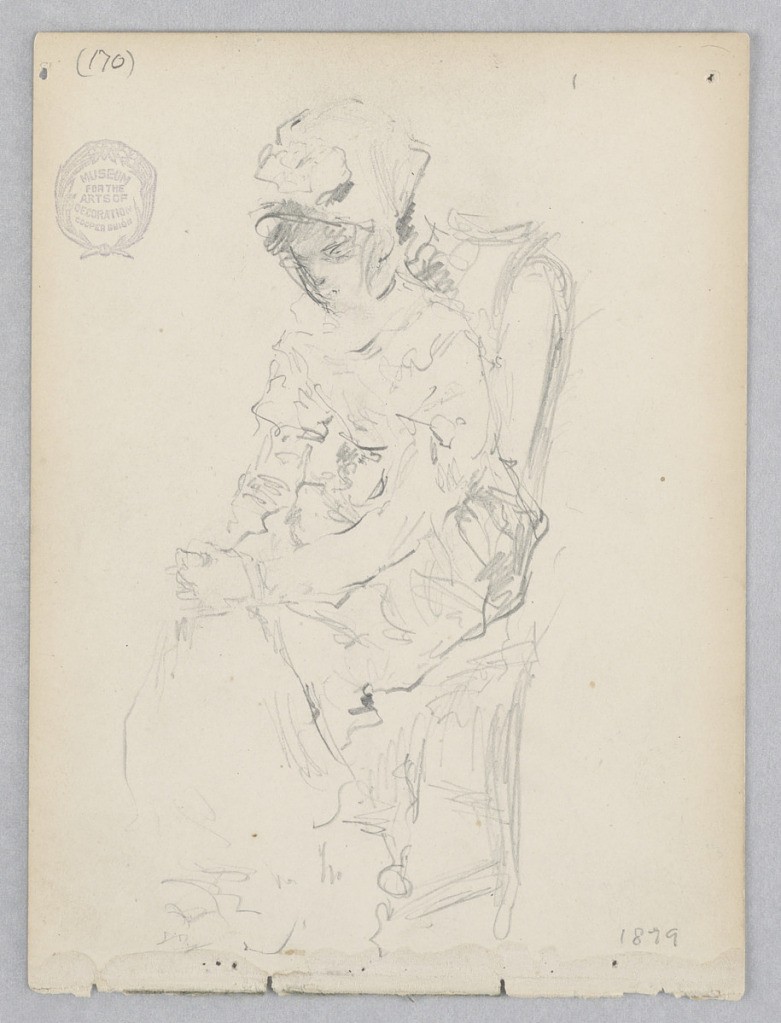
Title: Woman
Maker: Robert Frederick Blum, American, 1857–1903
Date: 1879
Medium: Graphite on wove paper.
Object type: Drawing
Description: Sketch of a female figure wearing a dress seated in a chair.